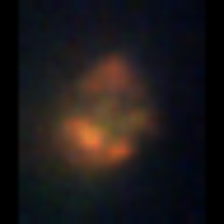
Taxon: Unknown_detritus
Group: Unknown